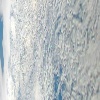
Label: cloud